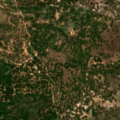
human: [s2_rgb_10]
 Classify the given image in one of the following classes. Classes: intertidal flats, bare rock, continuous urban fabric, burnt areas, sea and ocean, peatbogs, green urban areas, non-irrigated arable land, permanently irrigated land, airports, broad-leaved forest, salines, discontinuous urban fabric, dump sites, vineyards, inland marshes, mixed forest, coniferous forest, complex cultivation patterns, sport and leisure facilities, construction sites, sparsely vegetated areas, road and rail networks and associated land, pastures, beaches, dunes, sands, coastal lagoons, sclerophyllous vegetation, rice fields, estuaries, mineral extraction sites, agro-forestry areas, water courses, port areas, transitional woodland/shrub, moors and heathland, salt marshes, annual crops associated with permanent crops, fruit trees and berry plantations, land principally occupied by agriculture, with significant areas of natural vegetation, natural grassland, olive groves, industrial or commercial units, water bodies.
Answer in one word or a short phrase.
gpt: continuous urban fabric